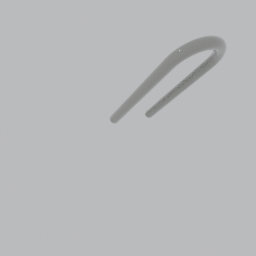
Label: furniture